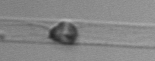
Label: Dactyliosolen_blavyanus